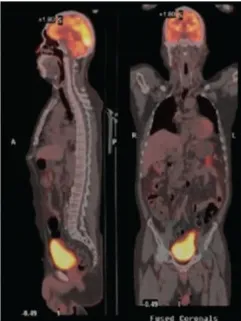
PET/CT images in the periods before CAR-T therapy and after CAR-T therapy. (B) PET/CT after combined targeted therapy showing fewer lesions with smaller volume and reduced metabolism.
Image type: radiology (pet)